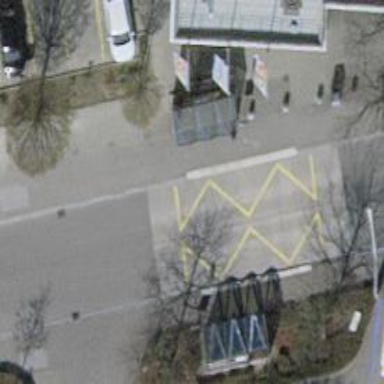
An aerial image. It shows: Bus stop with sheltered platform for public transport.